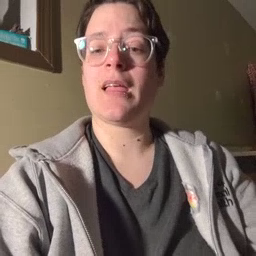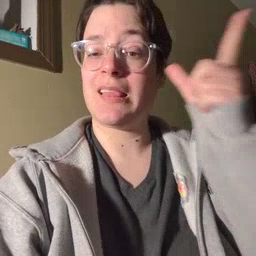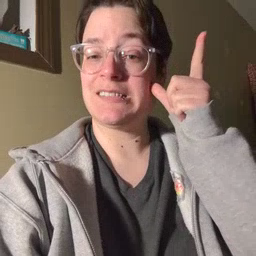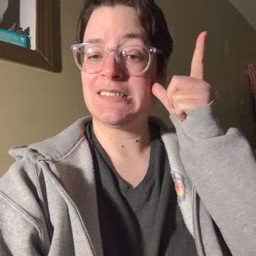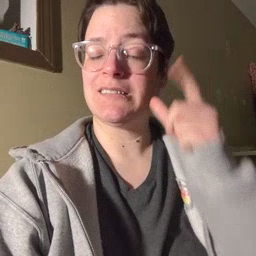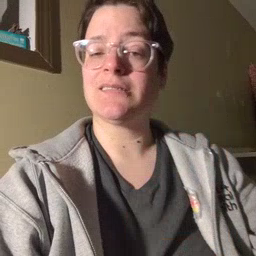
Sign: listen